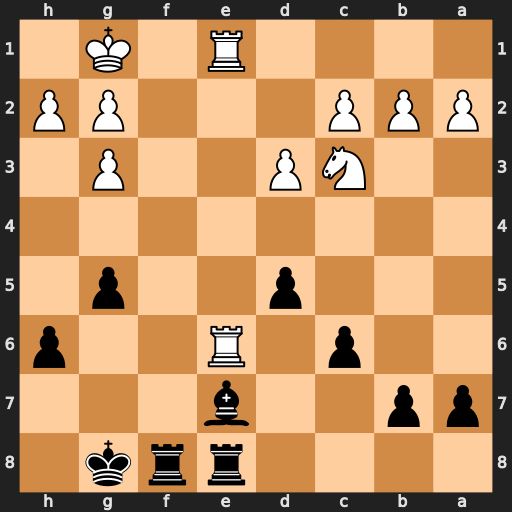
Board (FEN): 4rrk1/pp2b3/2p1R2p/3p2p1/8/2NP2P1/PPP3PP/4R1K1
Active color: b
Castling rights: -
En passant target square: -
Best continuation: Bc5+ Kh1 Rxe6